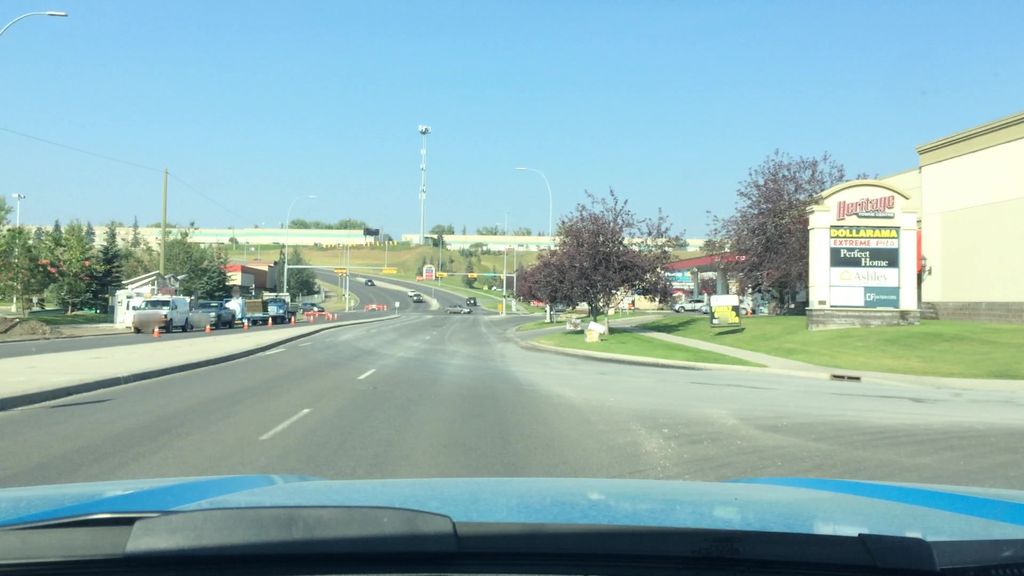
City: calgary